Question:
I need to display the submenu to left align as right align making my layout messy. I'm using bootstrap.
'''
<div class="btn-group">
<div class="dropdown">
<a href="#" data-toggle="dropdown" class="btn">
<i class="icon-folder-close"></i> <span class="caret"></span>
</a>
<ul class="dropdown-menu">
<li><a href="#">Outbox</a></li>
<li><a href="#">Trash</a></li>
</ul>
</div>
</div>
'''
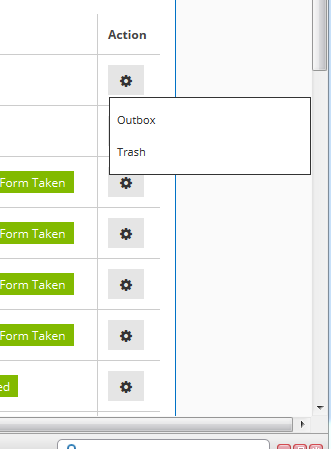
Answer: Bootstrap has the option to make drop downs positioned out to the right. You can see an example of this on the <URL>.
If you add the class 'navbar-right' to your 'btn-group' you should find that the dropdown changes drop direction.
'''
<div class="btn-group navbar-right">
<div class="dropdown">
<a href="#" data-toggle="dropdown" class="btn">
<i class="icon-folder-close"></i> <span class="caret"></span>
</a>
<ul class="dropdown-menu">
<li><a href="#">Outbox</a></li>
<li><a href="#">Trash</a></li>
</ul>
</div>
</div>
'''
Here is a <URL>